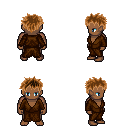
a pixel art fantasy rpg character, male body template, human, dark skin, brown robe, gold greaves, brown bedhead hairstyle, four views (front, back, left, right), 2x2 character sprite sheet, small pixel art, hard edges, no anti-aliasing